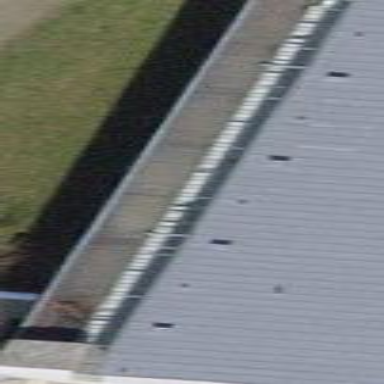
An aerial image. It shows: View of roof of building.